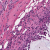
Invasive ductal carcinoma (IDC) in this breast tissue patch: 0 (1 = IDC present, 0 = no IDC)